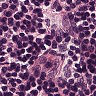
Metastatic tissue present: no